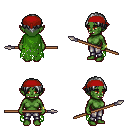
a pixel art fantasy rpg character, female body template, orc, green skin, green tattered cape, metal pants, gray parted hairstyle, red bandana, bracelets, spear, four views (front, back, left, right), 2x2 character sprite sheet, small pixel art, hard edges, no anti-aliasing